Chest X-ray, PA view. Patient: 40 years old, sex M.
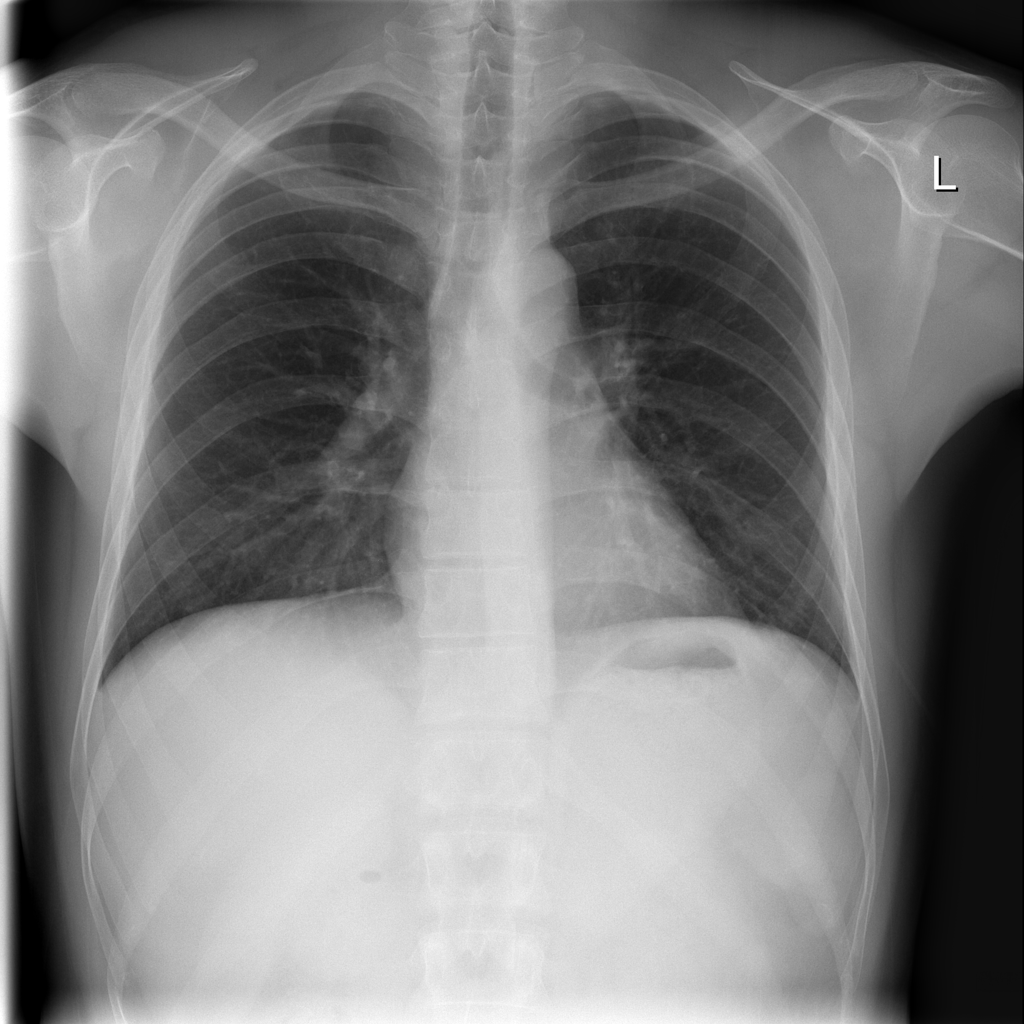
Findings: No Finding